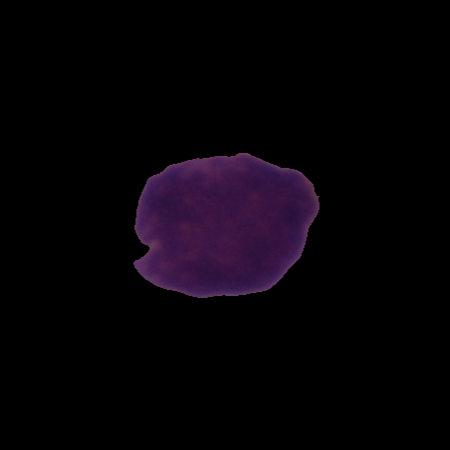
Label: healthy